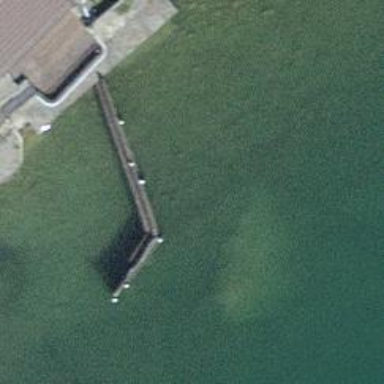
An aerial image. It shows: Breakwater structure.